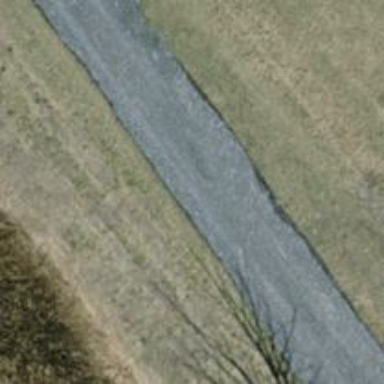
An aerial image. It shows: Grass track road with grade3 tracktype.